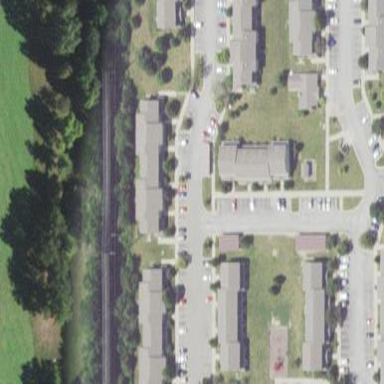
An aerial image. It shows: Apartment complex in residential neighborhood.